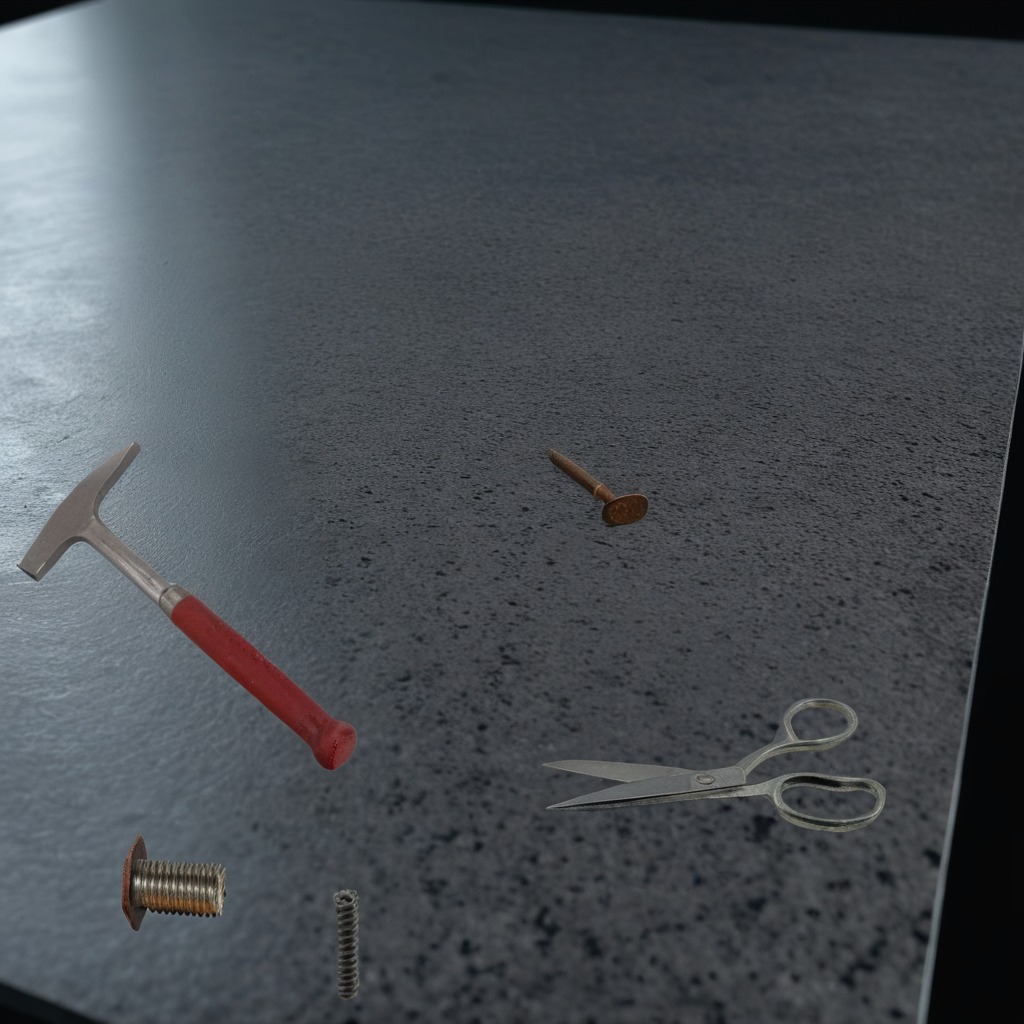
A metal machine screw, an iron nail, a hammer, a coiled metal spring, and a pair of scissors are lying on the clean granite table inside a workshop at night dim ambient light soft shadows worn but